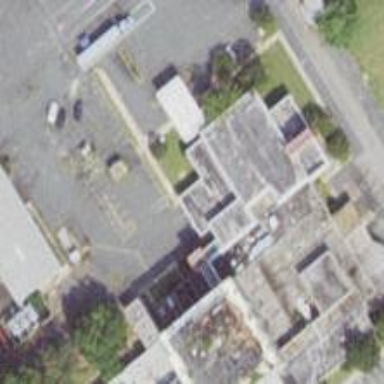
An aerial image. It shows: Hospital.